Field crop: maize
Growth stage: 2
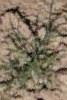
Species: salsola